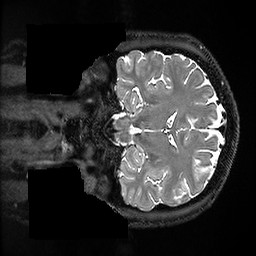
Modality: T2w
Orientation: coronal
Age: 36
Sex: male
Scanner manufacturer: ge
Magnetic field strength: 3 T
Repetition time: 3.202 s
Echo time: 0.06024 s